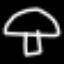
Label: mushroom